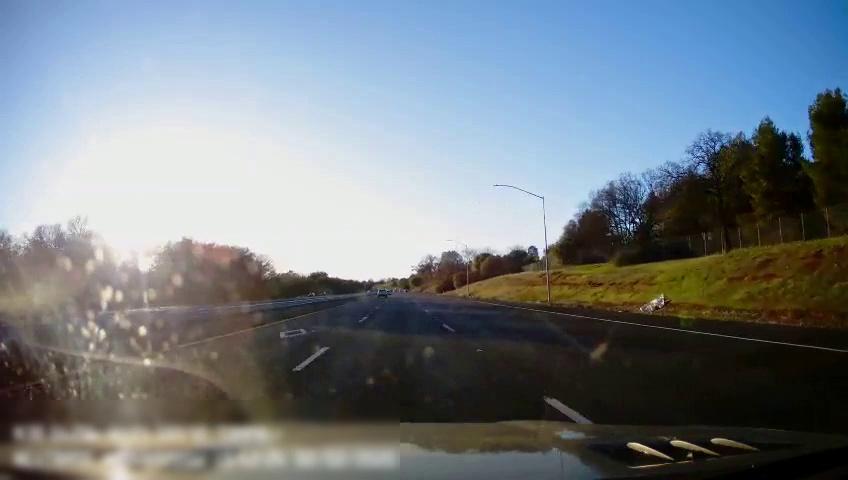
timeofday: Day
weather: Cloudy
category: Drivable Space
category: Vehicles | SUV
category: Lanes | Alternate Lane
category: Lanes | Current Lane
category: Lanes | Current Lane
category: Lanes | Alternate Lane